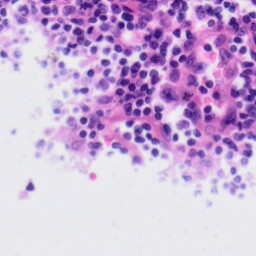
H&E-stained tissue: Tonsil